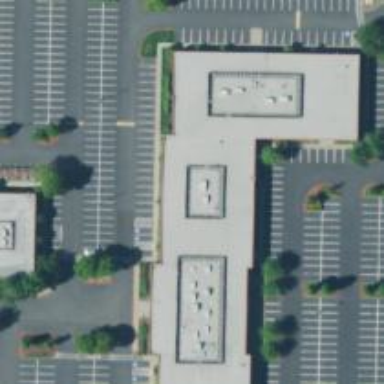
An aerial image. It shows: Parking space is available.